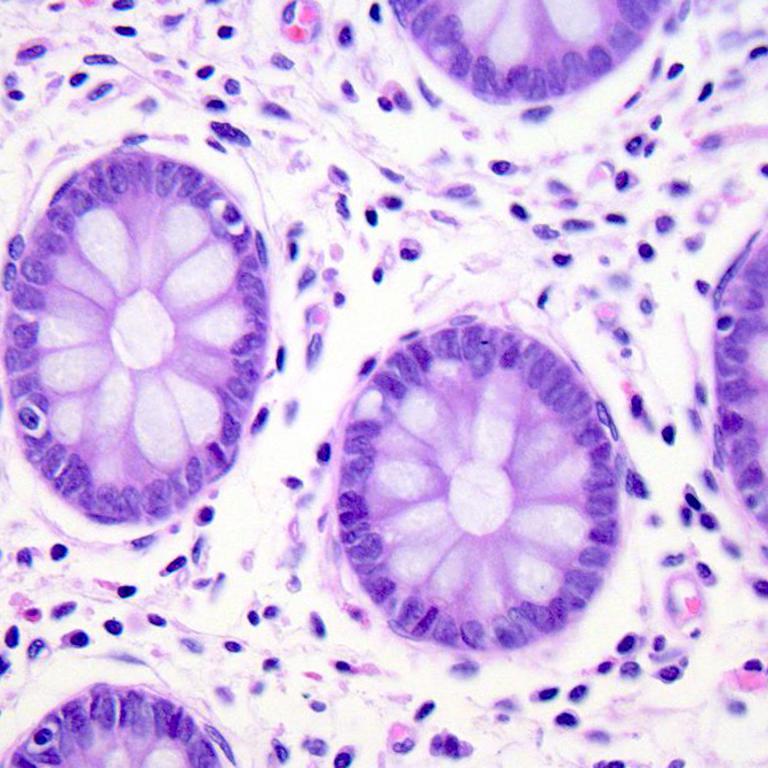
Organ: colon
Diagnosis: benign